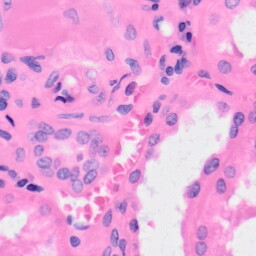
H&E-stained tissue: Kidney